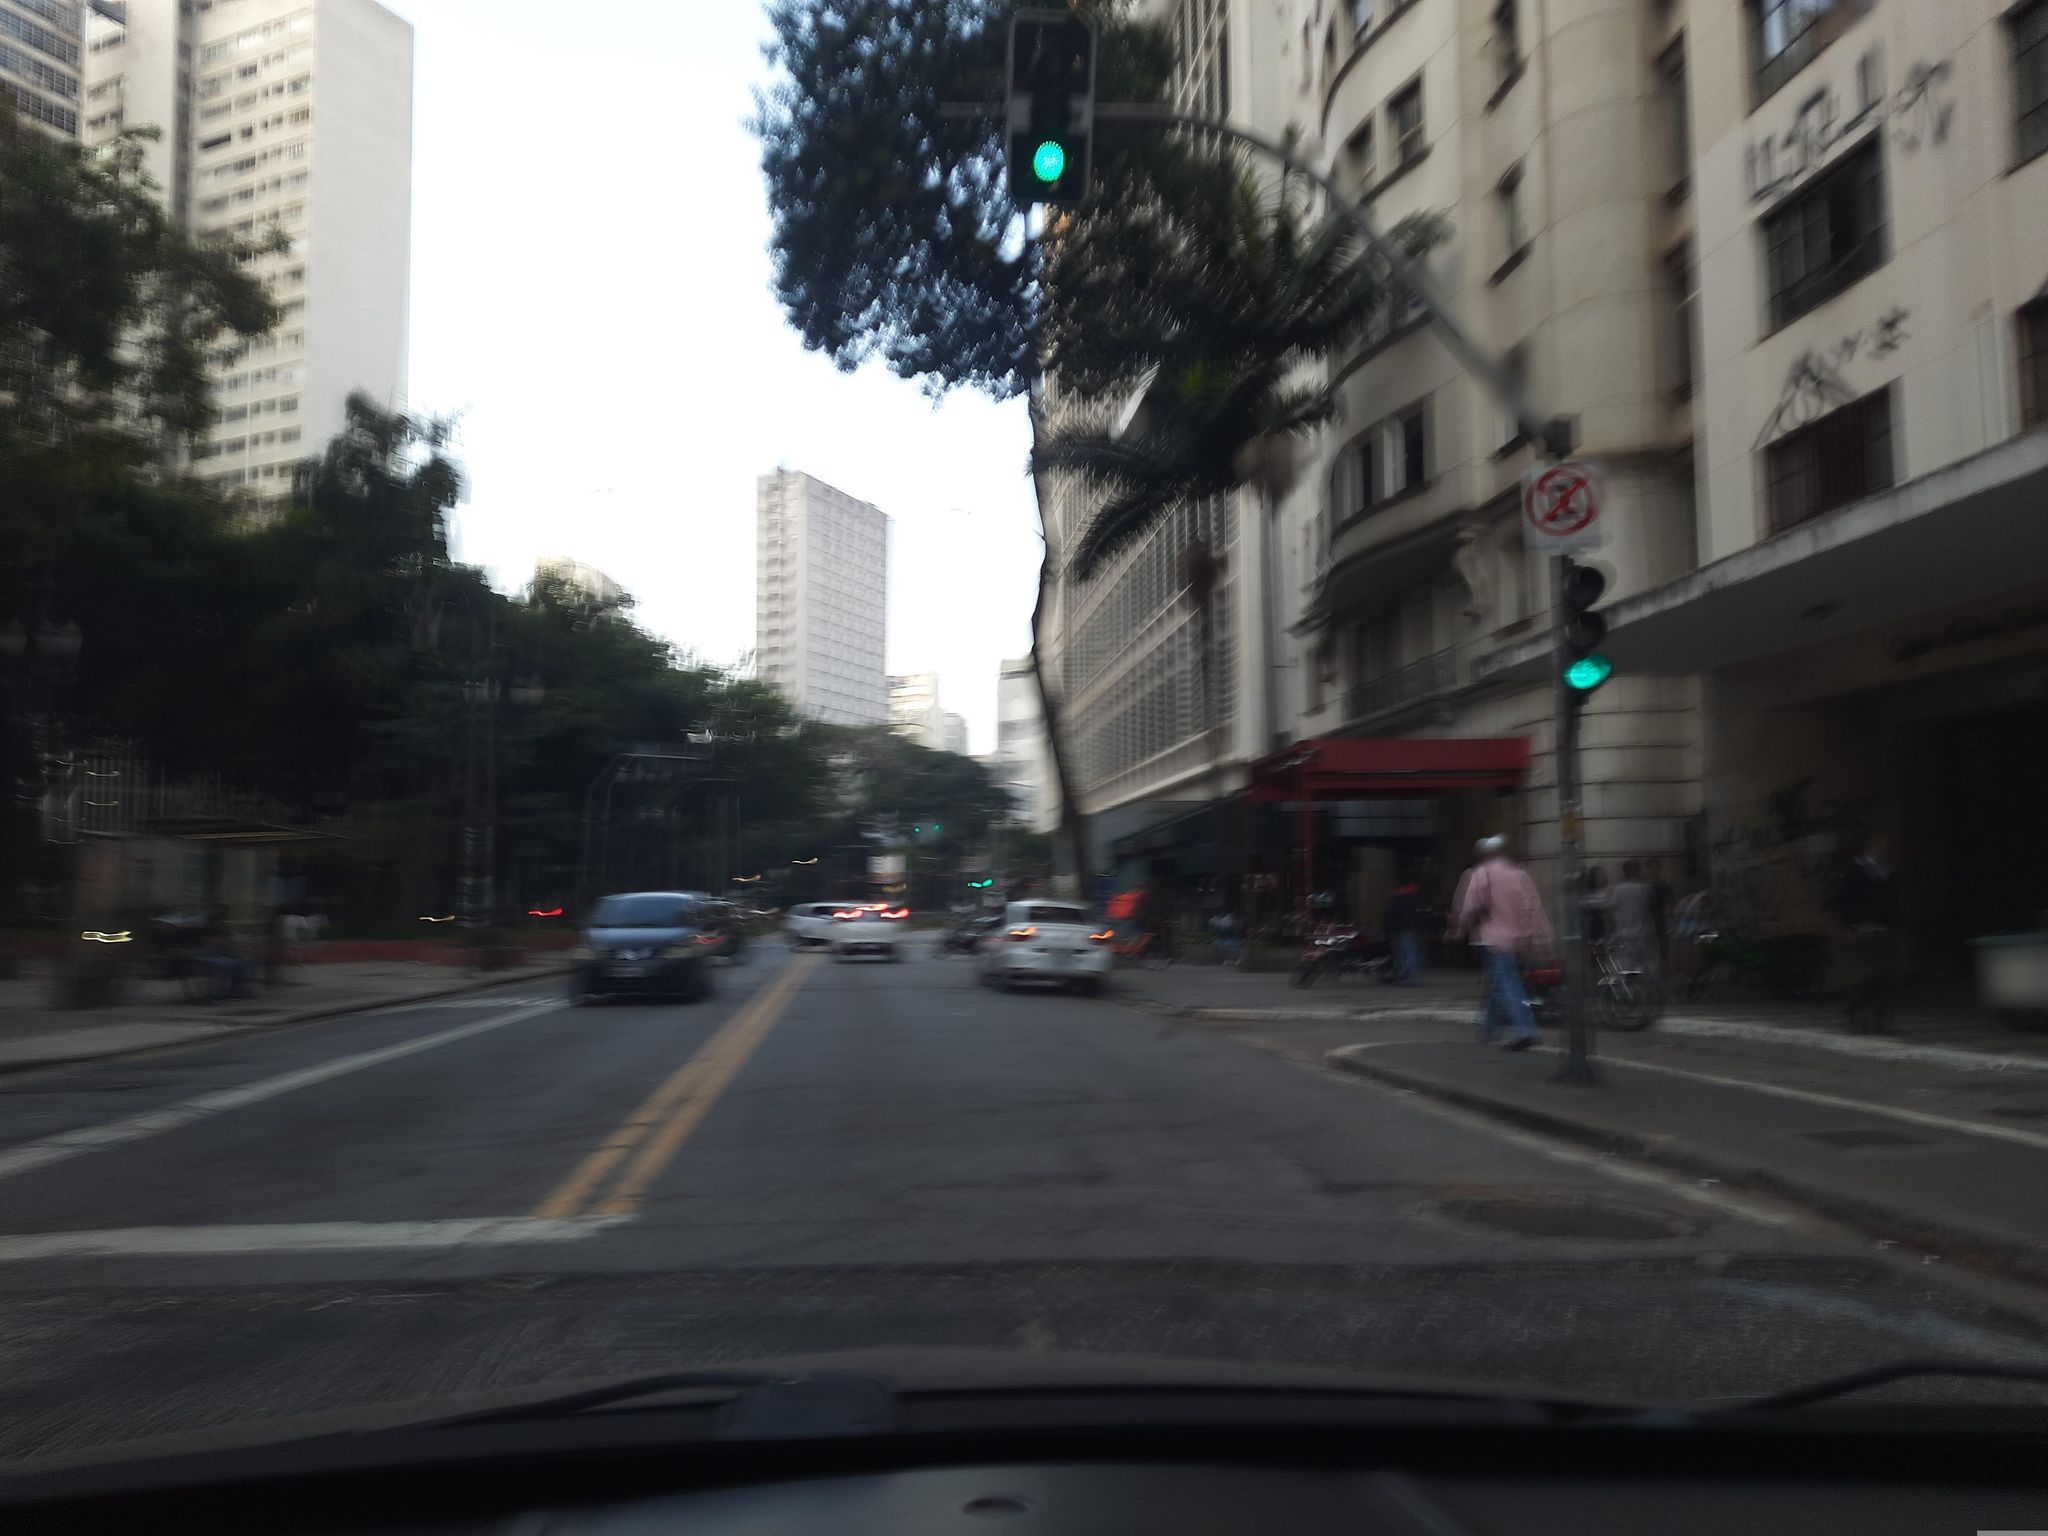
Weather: cloudy
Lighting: day
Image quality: slightly poor
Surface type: driving surface
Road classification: secondary
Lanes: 3, 2
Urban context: urban centre
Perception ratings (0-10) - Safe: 2.87, Lively: 7.42, Beautiful: 8.65, Boring: 0.71, Depressing: 1.92, Wealthy: 3.13